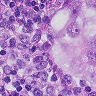
Metastatic tissue present: yes